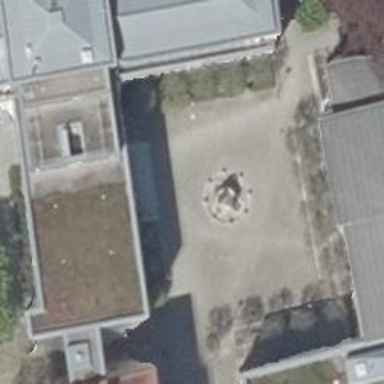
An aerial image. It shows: Beautiful fountain.